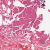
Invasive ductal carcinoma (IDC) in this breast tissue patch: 0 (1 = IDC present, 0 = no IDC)